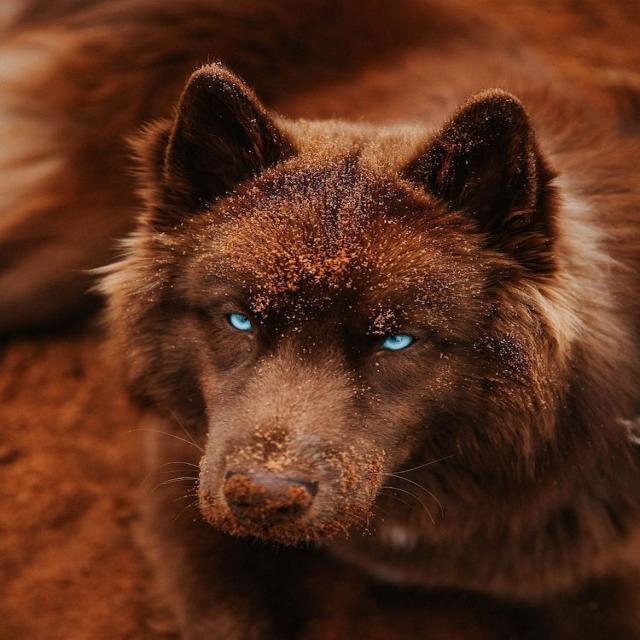
Healthy canine skin — no visible lesions, inflammation, or abnormalities. The skin and coat appear normal.